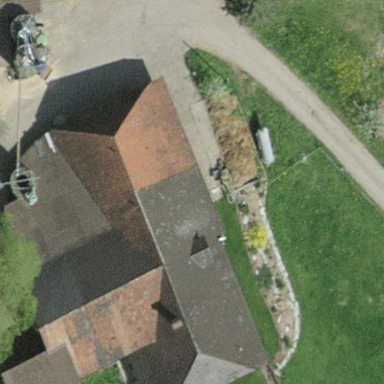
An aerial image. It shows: Farm building.